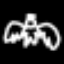
Label: angel